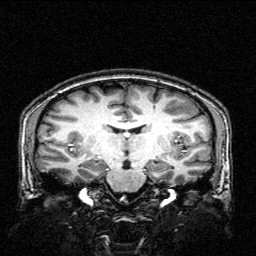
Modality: T1w
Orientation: sagittal
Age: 26
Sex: male